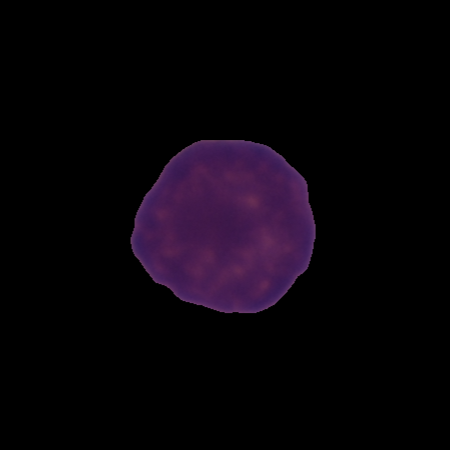
Label: healthy